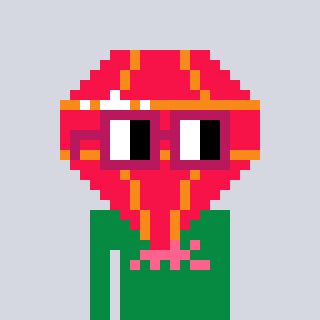
a pixel art character with square dark red glasses, a red diamond-shaped head and a green-colored body on a cool background